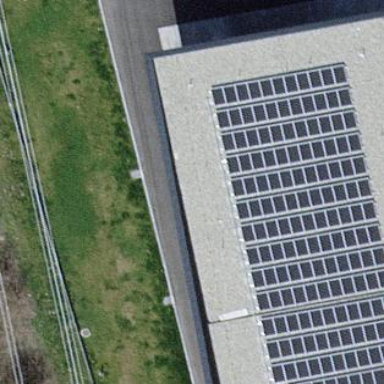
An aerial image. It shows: Solar photovoltaic panel generator producing electricity in small installation.